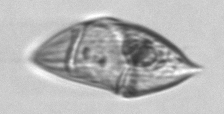
Label: Gyrodinium